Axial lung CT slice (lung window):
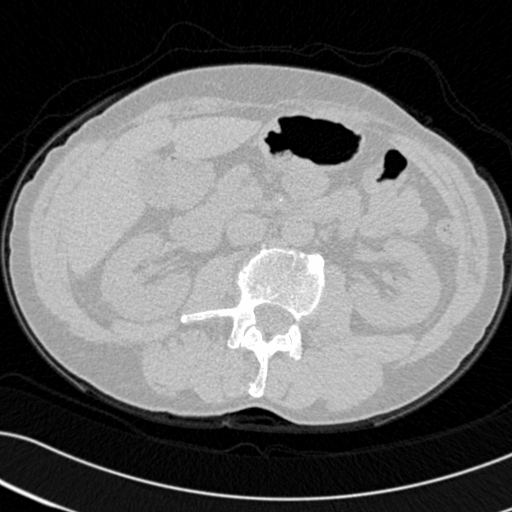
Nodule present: no